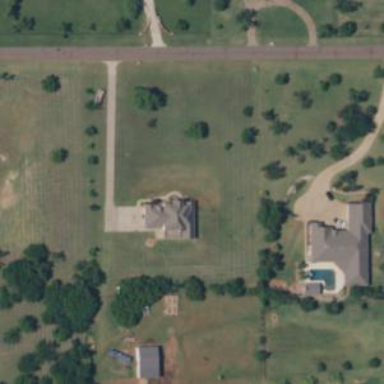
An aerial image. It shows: Driveway leading to service road.